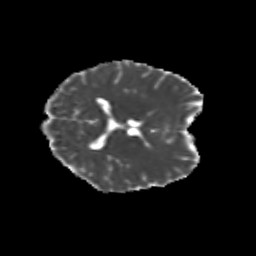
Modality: MD
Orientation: axial
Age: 23
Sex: female
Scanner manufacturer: siemens
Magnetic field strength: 3 T
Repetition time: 3.5 s
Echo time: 0.104 s